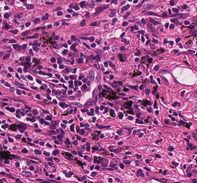
Tumor epithelial tissue: no
Tumor-associated stroma tissue: yes
Normal tissue: no